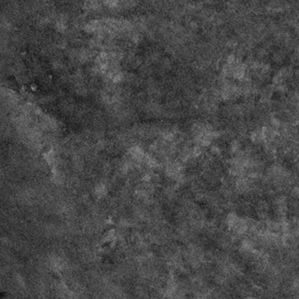
Label: frost